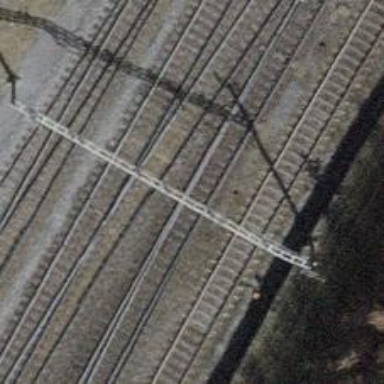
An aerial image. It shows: Railway switch.